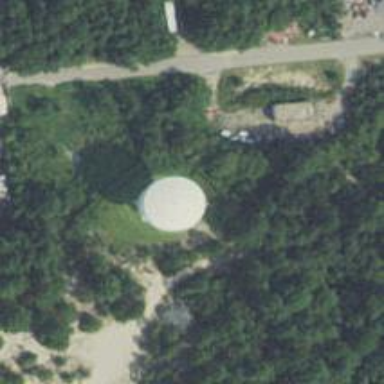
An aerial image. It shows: Water tower that is man-made.